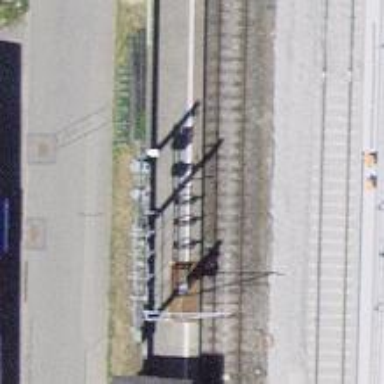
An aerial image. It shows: Railway signal.